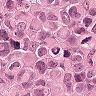
Metastatic tissue present: yes